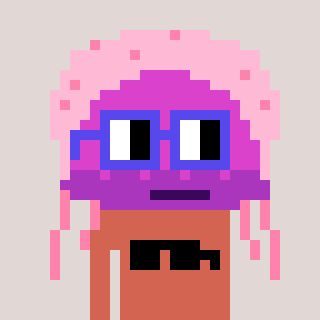
a pixel art character with square blue glasses, a jellyfish-shaped head and a peachy-colored body on a warm background